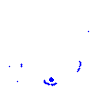
Particle: proton